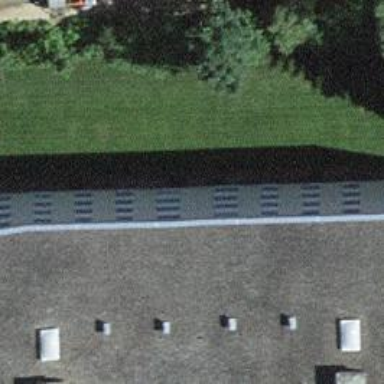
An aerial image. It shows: Building with apartments and flat roof.